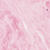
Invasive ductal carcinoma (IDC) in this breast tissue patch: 0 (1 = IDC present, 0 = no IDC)